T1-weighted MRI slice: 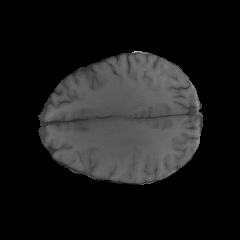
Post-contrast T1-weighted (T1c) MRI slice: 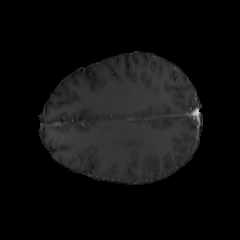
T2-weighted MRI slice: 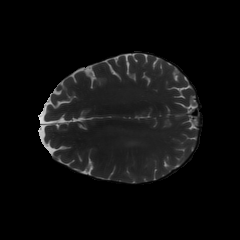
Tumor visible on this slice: yes